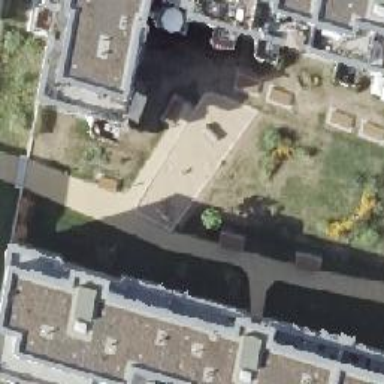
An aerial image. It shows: Playground area for leisure land.